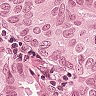
Metastatic tissue present: yes